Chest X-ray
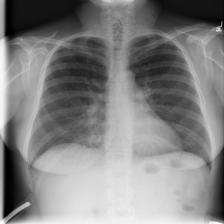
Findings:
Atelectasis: negative
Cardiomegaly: negative
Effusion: negative
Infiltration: negative
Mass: negative
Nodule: negative
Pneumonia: negative
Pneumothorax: negative
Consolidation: negative
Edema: negative
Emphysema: negative
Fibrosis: negative
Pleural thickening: negative
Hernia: negative